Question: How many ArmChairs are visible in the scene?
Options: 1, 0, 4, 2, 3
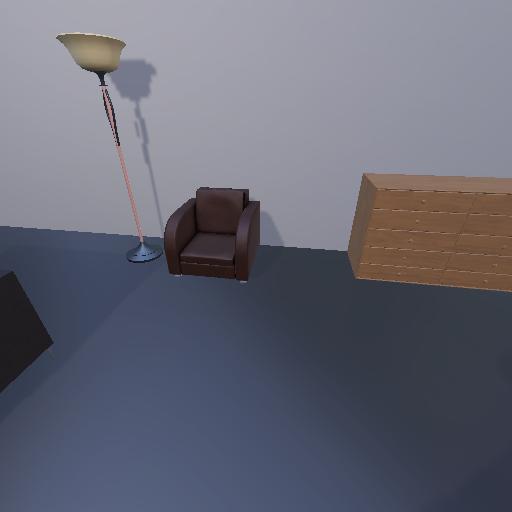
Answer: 1